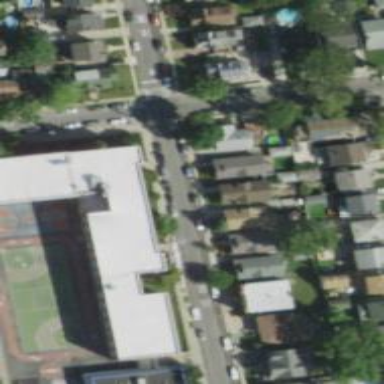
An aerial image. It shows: School building.